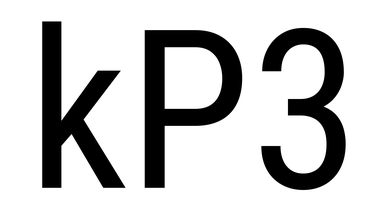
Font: Roboto_Condensed_Regular